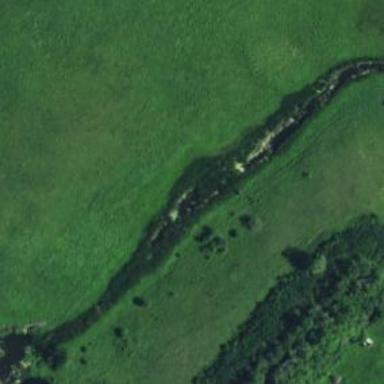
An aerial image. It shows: River flowing through the landscape.